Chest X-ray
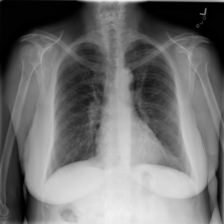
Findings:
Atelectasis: negative
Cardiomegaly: negative
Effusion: negative
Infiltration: negative
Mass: negative
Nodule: negative
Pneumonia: negative
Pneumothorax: negative
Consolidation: negative
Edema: negative
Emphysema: negative
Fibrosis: negative
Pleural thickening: negative
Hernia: negative